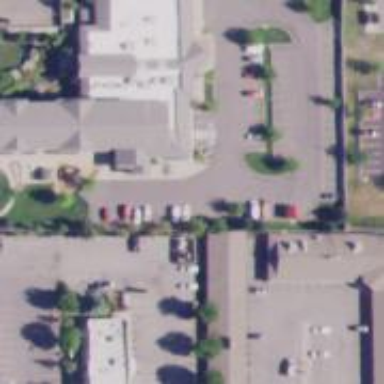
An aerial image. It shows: Commercial area.